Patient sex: M
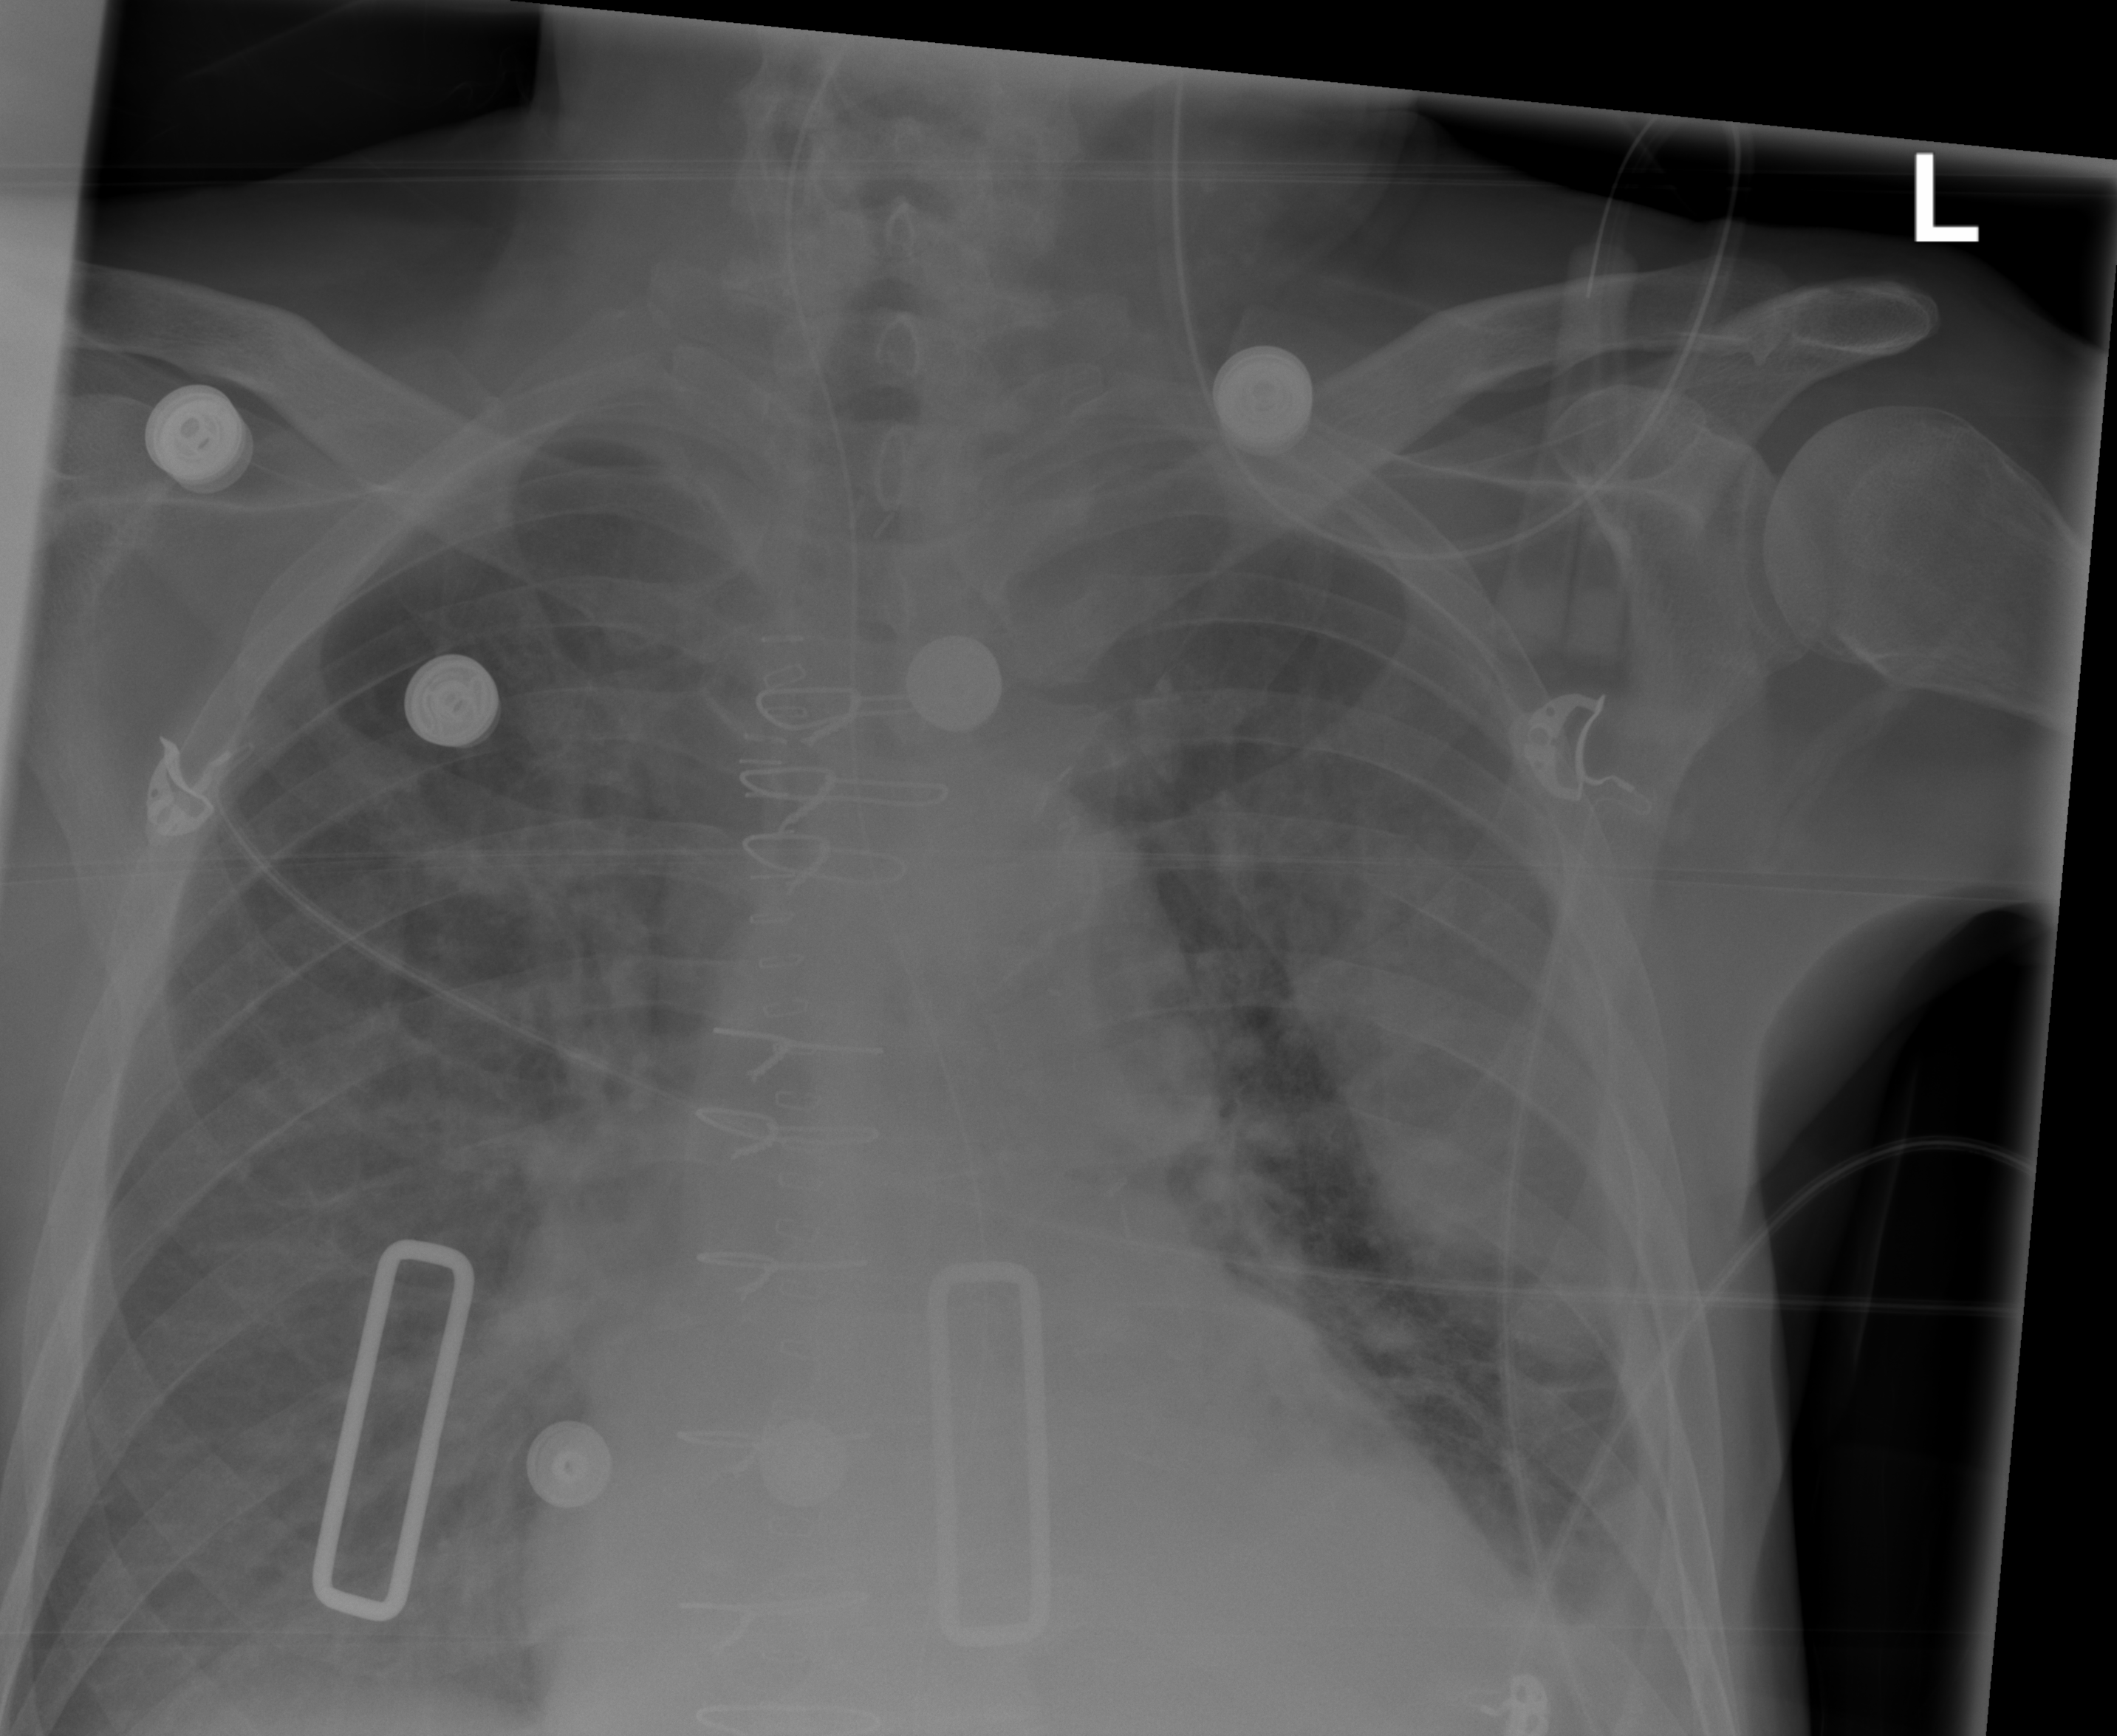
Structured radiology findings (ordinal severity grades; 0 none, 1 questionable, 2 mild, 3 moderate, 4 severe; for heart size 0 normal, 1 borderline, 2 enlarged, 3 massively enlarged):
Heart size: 2
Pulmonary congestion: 3
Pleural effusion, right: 1
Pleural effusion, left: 2
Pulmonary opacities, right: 2
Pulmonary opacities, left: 2
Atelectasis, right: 0
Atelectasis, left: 0